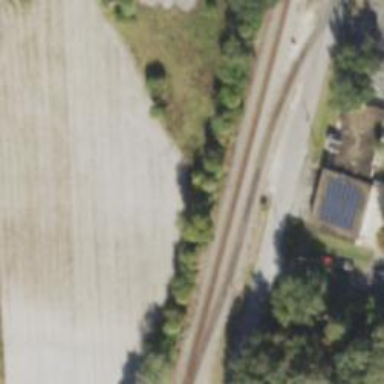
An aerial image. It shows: Railway track.